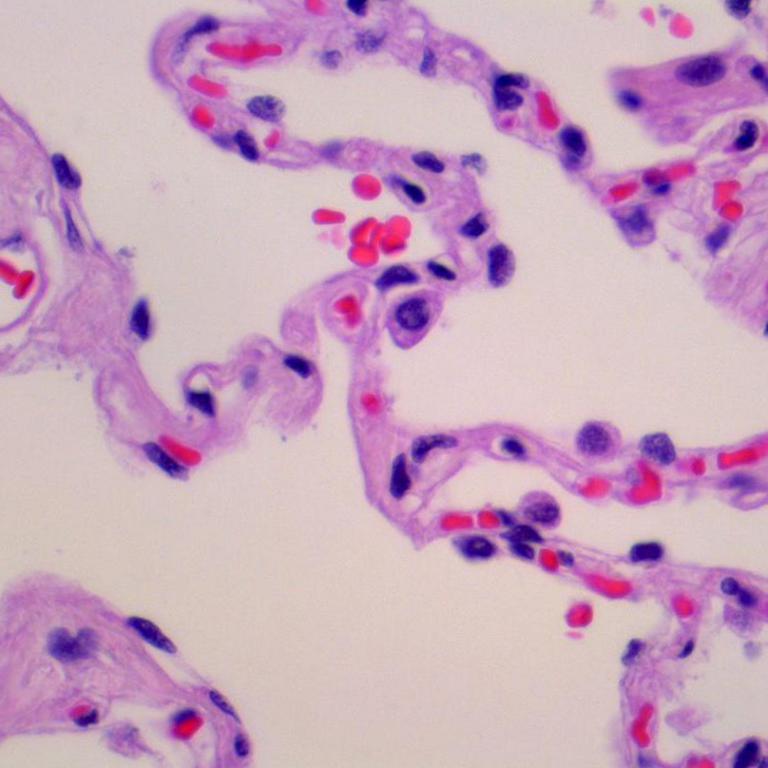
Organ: lung
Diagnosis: benign